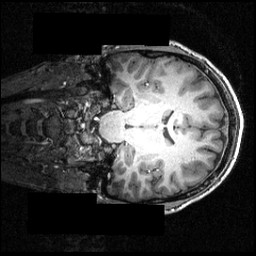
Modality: T1w
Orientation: coronal
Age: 21
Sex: male
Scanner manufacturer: siemens
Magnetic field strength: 3.951 T
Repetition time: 1.5 s
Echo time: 0.00335 s